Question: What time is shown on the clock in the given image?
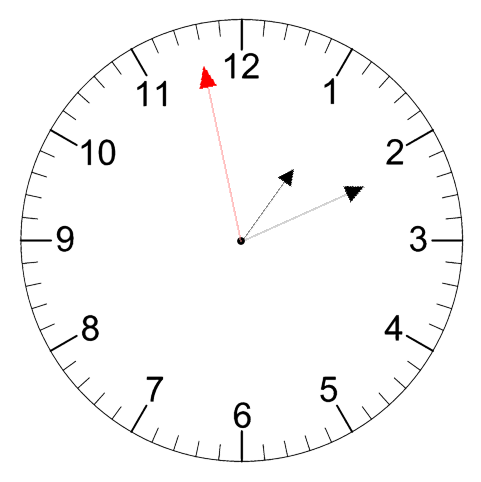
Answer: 01:10:58